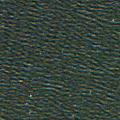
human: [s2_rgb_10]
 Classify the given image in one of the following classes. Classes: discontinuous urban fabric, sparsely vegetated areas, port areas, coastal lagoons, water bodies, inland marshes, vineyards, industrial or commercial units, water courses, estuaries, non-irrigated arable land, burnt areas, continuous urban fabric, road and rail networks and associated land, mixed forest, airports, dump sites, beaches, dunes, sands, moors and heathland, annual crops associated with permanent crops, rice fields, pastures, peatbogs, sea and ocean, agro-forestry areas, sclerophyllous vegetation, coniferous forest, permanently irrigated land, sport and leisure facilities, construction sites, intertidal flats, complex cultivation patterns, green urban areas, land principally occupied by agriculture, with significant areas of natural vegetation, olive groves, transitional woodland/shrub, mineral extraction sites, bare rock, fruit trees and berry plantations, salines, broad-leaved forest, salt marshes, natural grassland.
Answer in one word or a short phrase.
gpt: sea and ocean